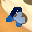
Label: 4